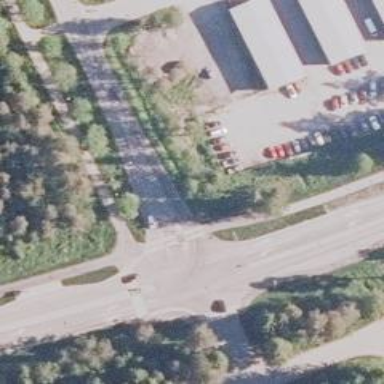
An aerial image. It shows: Uncontrolled road crossing with pedestrian island.